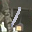
Label: 1